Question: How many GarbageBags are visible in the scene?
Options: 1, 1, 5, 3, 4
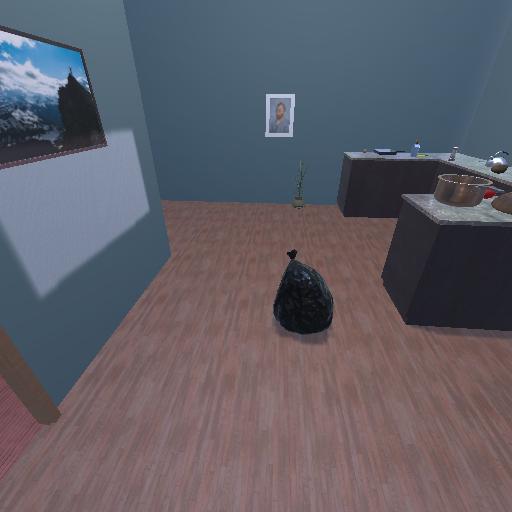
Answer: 1